Question: Ok so what I'm trying to do is create an array of pointers that point to vectors that change in size. Also the array of pointers is nestled inside a class that's inside a vector. For some reason I seem to be having problems with memory becoming corrupt. Also if I use vectors I run into the problems with the stack overflowing caused by stuff resizing and calling constructors. Here is an essential layout of what I'm gunning for.

Maybe a little sloppy. But I end up with the problem of memory being currupted in the babyclasses pointers, basically I want to access "linked" babyclasses via the babyclasses vector of babyclasses it's connected to.
Any clever ideas here?
And before anyone tells me this is a silly way to do things, isn't this type of functionality the basis of OO Programming?
'''
class Baby
{
public:
deque<shared_ptr<Baby>> vInputs;
int X;
int Y;
int Z;
Baby()
{
numInputs = 0;
isNull = false;
wasTickled = false;
X,Y,Z = 0;
}
void addInput(shared_ptr<Baby> baby)
{
if(numInputs == 0)
vInputs = deque<shared_ptr<Baby>>(0);
vInputs.push_back(baby);
numInputs++;
}
void setXYZ(int x, int y, int z)
{
X = x;
Y = y;
Z = z;
}
void Tickle()
{
if(!wasTickled)
wasTickled = true;
else
return;
for(int i=0;i<numInputs;i++)
{
vInputs[i]->Tickle();
}
}
void setNull(bool isnull)
{
isNull = isnull;
}
private:
int numInputs;
bool isNull;
bool wasTickled;
};
class BabyLayer
{
public:
int Width;
int Height;
BabyLayer()
{
Width = 0;
Height = 0;
}
BabyLayer(int width, int height)
{
Width = width;
Height = height;
vecBabies = std::deque<deque<Baby>>(0);
for(int i=0;i<height;i++)
{
deque<Baby> row = deque<Baby>(0);
for(int i=0;i<width;i++)
{
row.push_back(Baby());
};
vecBabies.push_back(row);
}
MakeConnections();
}
Baby * getBaby(int x, int y)
{
Baby n = Baby();
n.setNull(true);
if(x >= Width || x <0)
return &n;
if(y >= Height || y < 0)
return &n;
n.setNull(false);
return &vecBabies[y][x];
}
~BabyLayer(void)
{
}
private:
std::deque<deque<Baby>> vecBabies;
void MakeConnections()
{
for(int y=0;y<Height;y++)
{
for(int x=0;x<Width;x++)
{
//Top Right
if(y > 0 && x < Width-1)
vecBabies[y][x].addInput(shared_ptr<Baby>(&vecBabies[y-1][x+1]));
//Middle Right
if(x < Width -1)
vecBabies[y][x].addInput(shared_ptr<Baby>(&vecBabies[y][x+1]));
//Bottom Right
if(x < Width -1 && y < Height-1)
vecBabies[y][x].addInput(shared_ptr<Baby>(&vecBabies[y+1][x+1]));
//Bottom Middle
if(y < Height-1)
vecBabies[y][x].addInput(shared_ptr<Baby>(&vecBabies[y+1][x]));
}
}
}
};
class BabyCube
{
public:
int X;
int Y;
int Z;
BabyCube(int x, int y, int z)
{
X = x;
Y = y;
Z = z;
Layers = deque<BabyLayer>();
for(int i=0;i<z;i++)
{
BabyLayer lay = BabyLayer(x,y);
Layers.push_back(lay);
}
NullBaby = Baby();
NullBaby.setNull(true);
MakeConnections();
}
void MakeConnections()
{
int l = Layers.size();
if(l == 0 || l == 1)
return;
for(int layer=0;layer<l;layer++)
{
BabyLayer * lay = &Layers[layer];
if(layer< l-1)
{
for(int y=0;y<lay->Height;y++)
{
for(int x=0;x<lay->Width;x++)
{
//Top Left
if(x > 0 && y > 0)
Layers[layer].getBaby(x,y)->addInput(shared_ptr<Baby>(Layers[layer+1].getBaby(x-1,y-1)));
//Top Middle
if(y > 0)
Layers[layer].getBaby(x,y)->addInput(shared_ptr<Baby>(Layers[layer+1].getBaby(x,y-1)));
//Top Right
if(y > 0 && x+1 < lay->Width-1)
Layers[layer].getBaby(x,y)->addInput(shared_ptr<Baby>(Layers[layer+1].getBaby(x+1,y-1)));
//Middle Right
if(x+1 < lay->Width -1)
Layers[layer].getBaby(x,y)->addInput(shared_ptr<Baby>(Layers[layer+1].getBaby(x+1,y)));
//Bottom Right
if(x+1 < lay->Width -1 && y+1 < lay->Height-1)
Layers[layer].getBaby(x,y)->addInput(shared_ptr<Baby>(Layers[layer+1].getBaby(x+1,y+1)));
//Bottom Middle
if(y+1 < lay->Height-1)
Layers[layer].getBaby(x,y)->addInput(shared_ptr<Baby>(Layers[layer+1].getBaby(x,y+1)));
//Bottom Left
if(x > 0 && y+1 < lay->Height-1)
Layers[layer].getBaby(x,y)->addInput(shared_ptr<Baby>(Layers[layer+1].getBaby(x-1,y+1)));
//Middle Left
if(x > 0)
Layers[layer].getBaby(x,y)->addInput(shared_ptr<Baby>(Layers[layer+1].getBaby(x-1,y)));
//Middle Middle
Layers[layer].getBaby(x,y)->addInput(shared_ptr<Baby>(Layers[layer+1].getBaby(x,y)));
}
}
}
}
}
Baby * getBaby(int x, int y, int z)
{
if(z >= Layers.size() || z < 0)
return &NullBaby;
if(y >= Layers[z].Height || y < 0)
return &NullBaby;
if(x >= Layers[z].Width || x < 0)
return &NullBaby;
return Layers[z].getBaby(x,y);
}
void Update()
{
}
~BabyCube(void)
{
}
private:
deque<BabyLayer> Layers;
Baby NullBaby;
};
'''
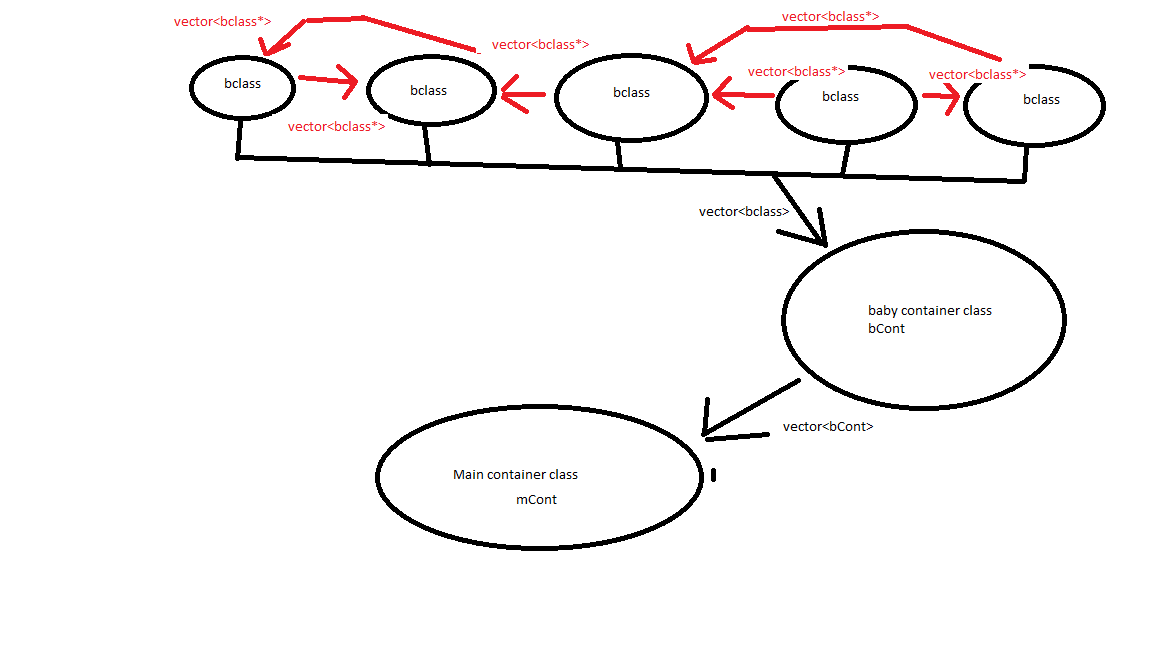
Answer: Out of morbid curiosity, I revisited this question to see if anyone had deciphered it.
The only obvious issue I see with the source code is in BabyLayer::GetBaby():
'''
Baby n = Baby();
n.setNull(true);
if(x >= Width || x <0)
return &n; // Bad.
if(y >= Height || y < 0)
return &n; // Bad.
'''
You're declaring a new Baby instance on the stack, then returning a pointer to it. The Baby instance named 'n' gets destructed when GetBaby() returns, and the returned pointer is now invalid.
I don't know what compiler you're using, but Visual Studio 2010 emits, "warning C4172: returning address of local variable or temporary" on these lines. Note that your code sample is incomplete and doesn't actually do anything, I had to declare a BabyCube instance to receive this warning.
Since I can't decipher what your code is supposed to do, and can make no sense of its operation, I can't explain why the memory access exceptions are thrown.